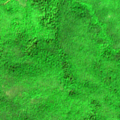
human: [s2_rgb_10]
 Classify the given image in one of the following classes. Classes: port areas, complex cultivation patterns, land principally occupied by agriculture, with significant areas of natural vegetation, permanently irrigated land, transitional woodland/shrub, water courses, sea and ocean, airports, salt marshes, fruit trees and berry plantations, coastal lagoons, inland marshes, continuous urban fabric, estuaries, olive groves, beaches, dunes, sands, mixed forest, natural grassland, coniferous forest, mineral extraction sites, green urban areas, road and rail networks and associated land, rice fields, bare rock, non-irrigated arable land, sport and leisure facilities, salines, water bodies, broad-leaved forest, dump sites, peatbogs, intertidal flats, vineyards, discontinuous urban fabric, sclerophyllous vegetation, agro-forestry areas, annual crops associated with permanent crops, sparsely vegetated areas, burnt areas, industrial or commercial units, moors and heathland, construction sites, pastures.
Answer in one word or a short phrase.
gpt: broad-leaved forest